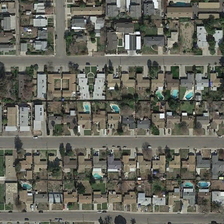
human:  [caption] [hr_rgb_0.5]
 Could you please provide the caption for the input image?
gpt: many buildings with some green trees are in a dense residential area .

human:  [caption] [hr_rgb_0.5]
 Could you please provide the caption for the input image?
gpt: the roof of this dense residential area is mostly white .

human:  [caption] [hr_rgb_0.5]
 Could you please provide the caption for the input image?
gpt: many buildings with some green trees are in a dense residential area .

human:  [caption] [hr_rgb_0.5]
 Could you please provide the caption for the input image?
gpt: a large collection of luxury residential .

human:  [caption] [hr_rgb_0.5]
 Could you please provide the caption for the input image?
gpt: a large collection of luxury residential .